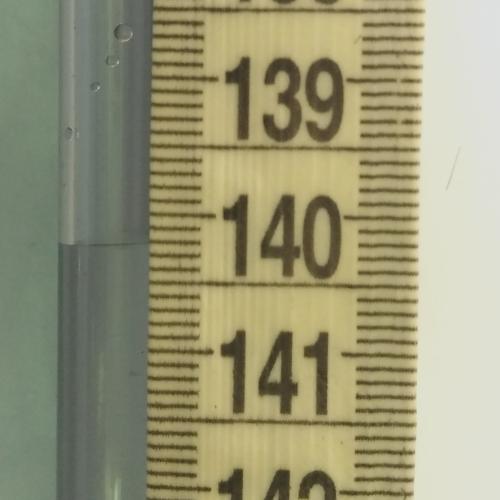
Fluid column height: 140.2 cm